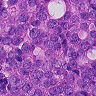
Metastatic tissue present: yes